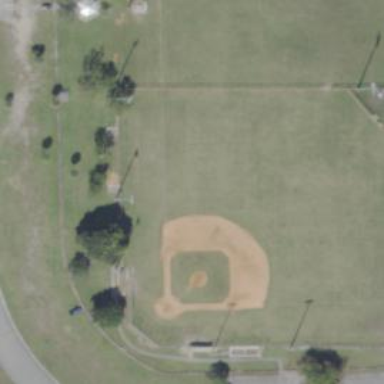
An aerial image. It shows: Baseball pitch for leisure land.